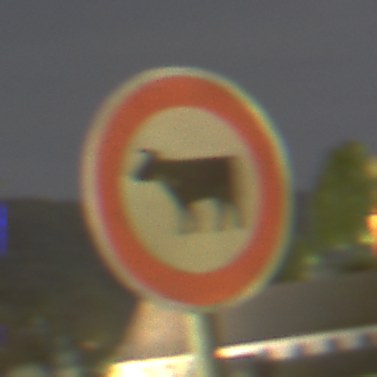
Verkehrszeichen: VerbotViehtrieb
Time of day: Night
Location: Outdoor (Urban)
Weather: PartlyCloudy
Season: NotSpecified
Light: Artificial